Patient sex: M
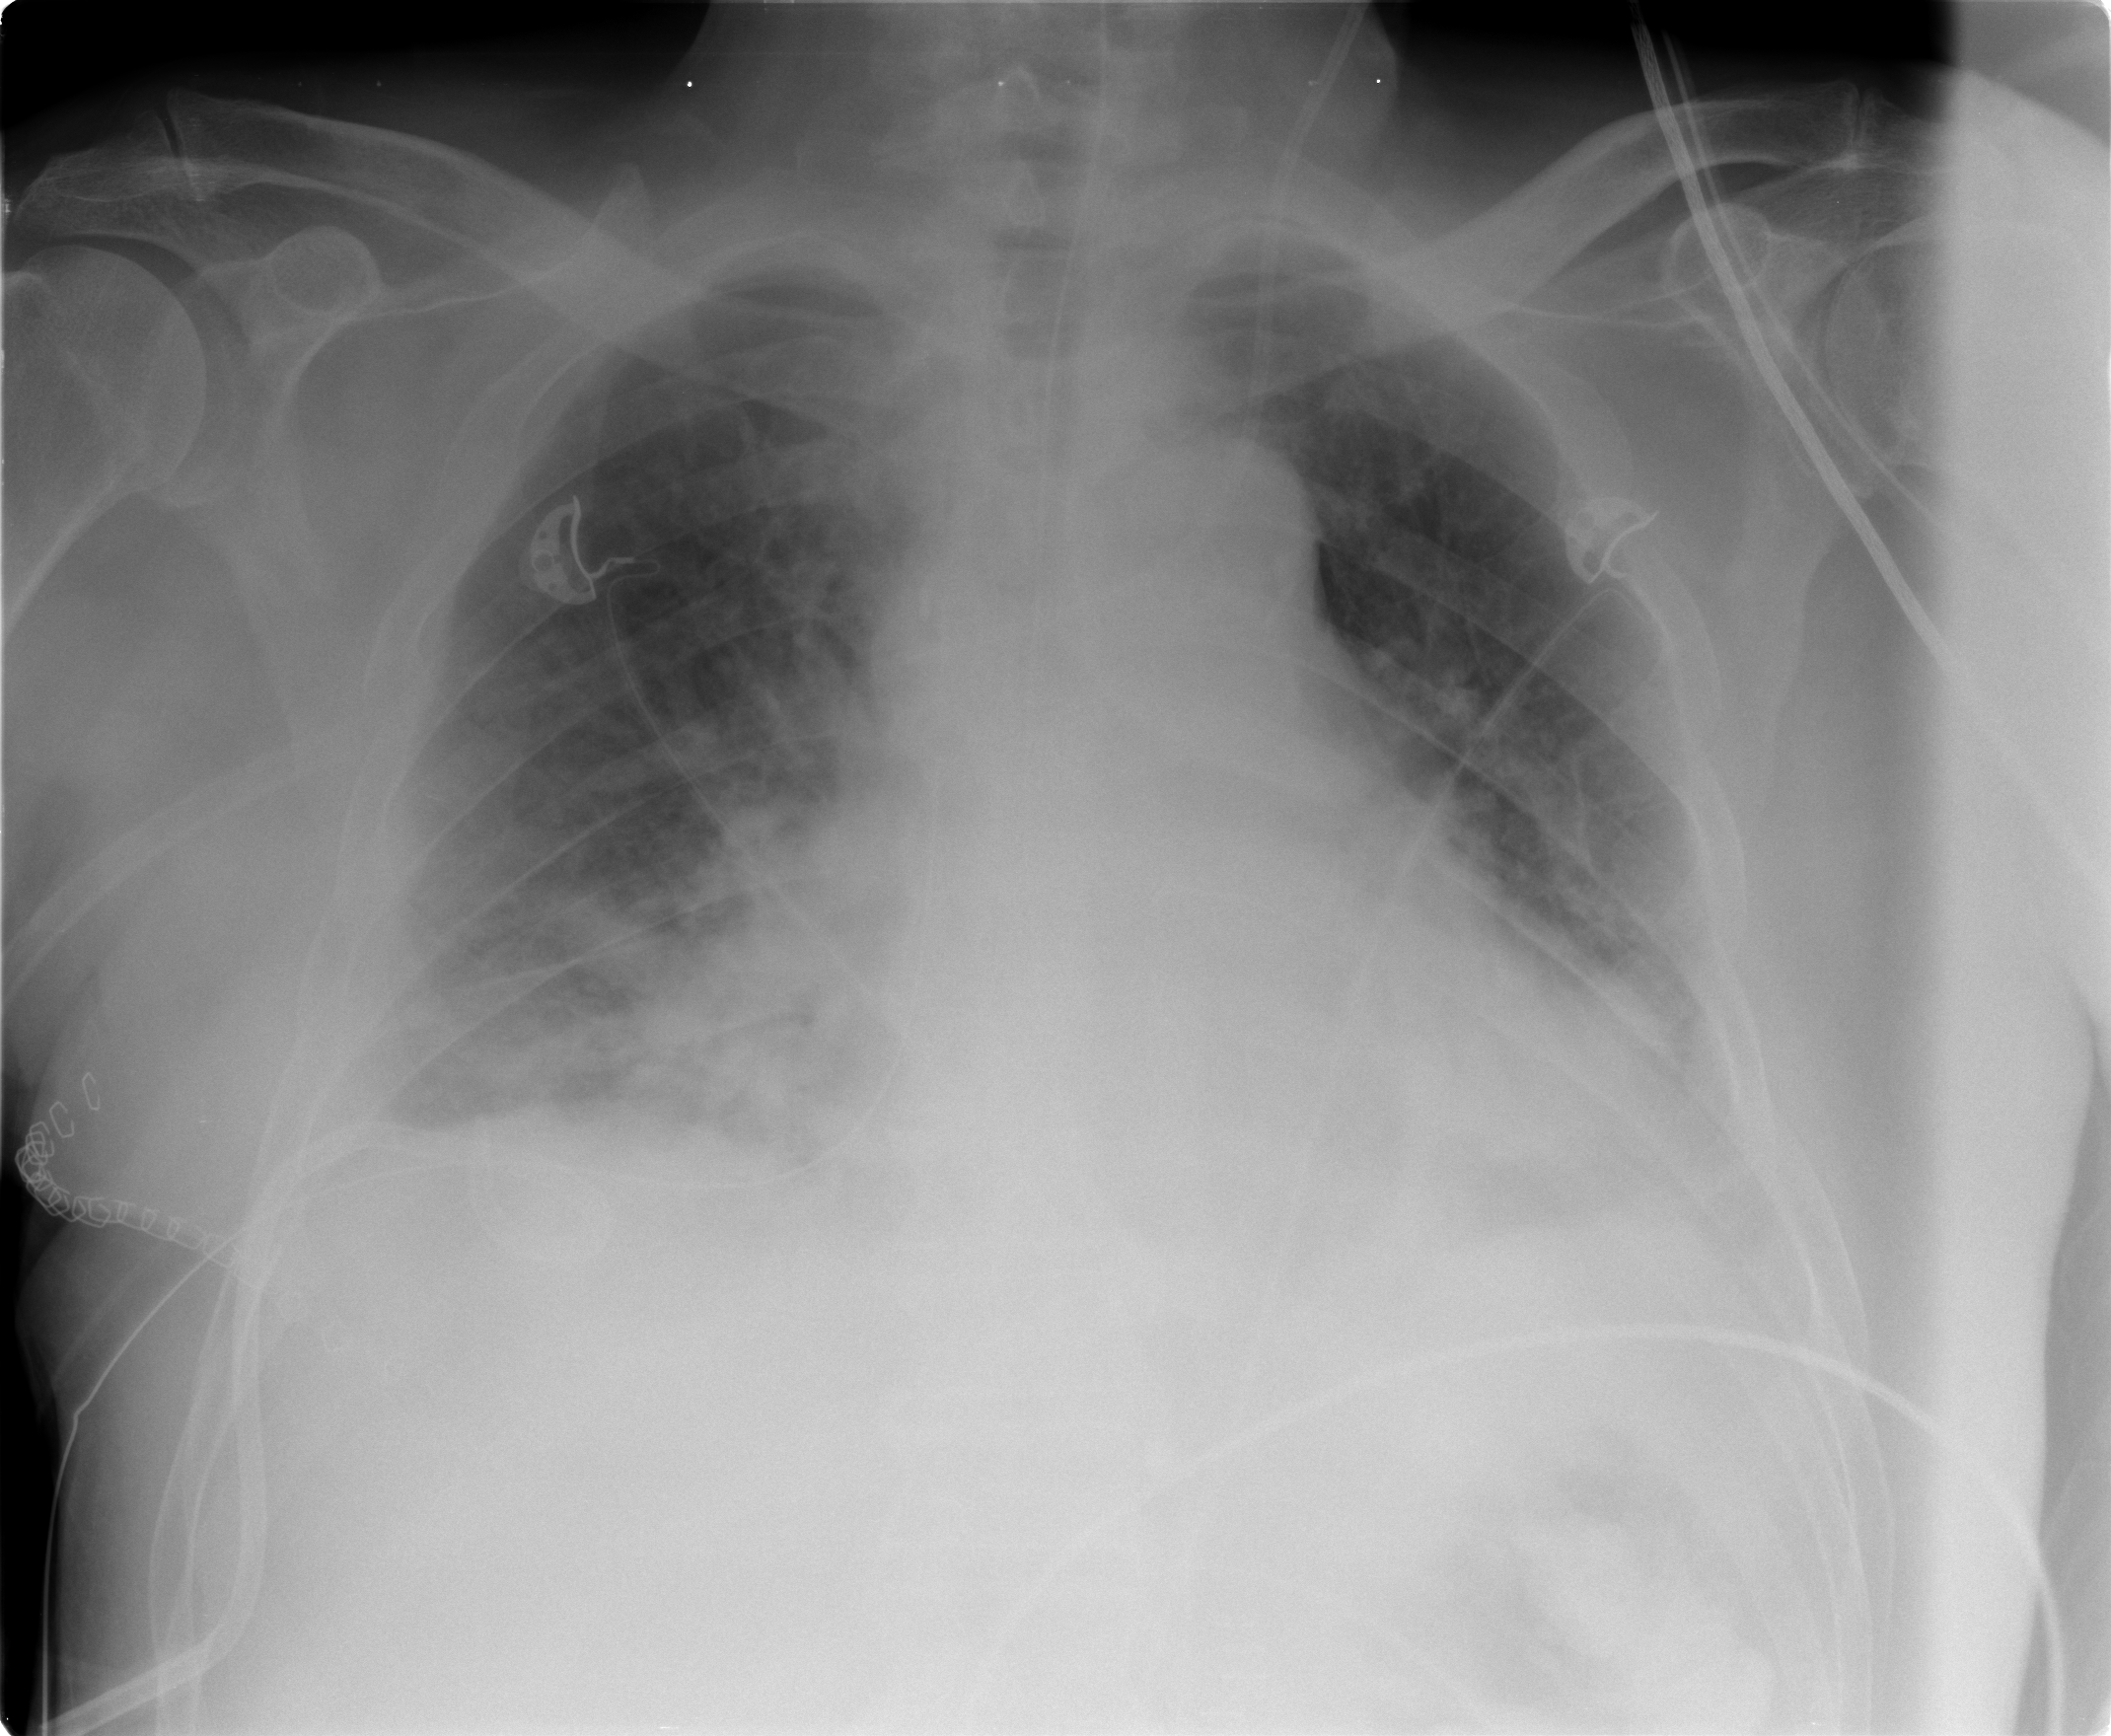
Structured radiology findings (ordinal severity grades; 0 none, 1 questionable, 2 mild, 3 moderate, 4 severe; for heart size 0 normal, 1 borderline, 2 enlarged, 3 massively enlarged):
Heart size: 2
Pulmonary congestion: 0
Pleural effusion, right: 2
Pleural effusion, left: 2
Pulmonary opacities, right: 2
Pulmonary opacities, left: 0
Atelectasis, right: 2
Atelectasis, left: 2